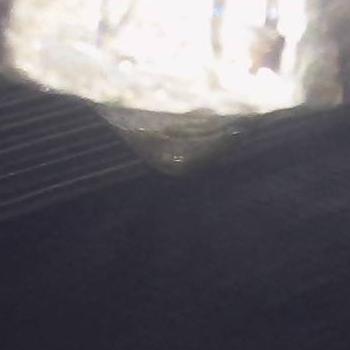
Flow rate: 84%